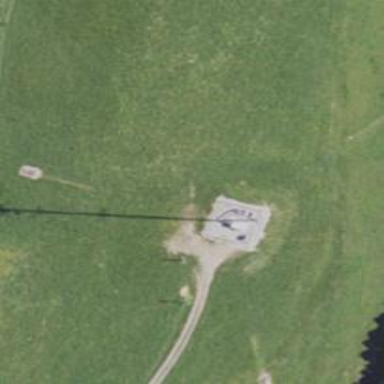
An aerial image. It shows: Man-made mast used for communication purposes.